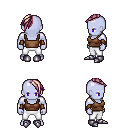
a pixel art fantasy rpg character, male body template, dark elf, purple skin, brown pirate shirt, white pants, white blonde long mohawk hairstyle, leather bracers, metal boots, four views (front, back, left, right), 2x2 character sprite sheet, small pixel art, hard edges, no anti-aliasing